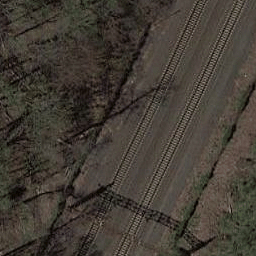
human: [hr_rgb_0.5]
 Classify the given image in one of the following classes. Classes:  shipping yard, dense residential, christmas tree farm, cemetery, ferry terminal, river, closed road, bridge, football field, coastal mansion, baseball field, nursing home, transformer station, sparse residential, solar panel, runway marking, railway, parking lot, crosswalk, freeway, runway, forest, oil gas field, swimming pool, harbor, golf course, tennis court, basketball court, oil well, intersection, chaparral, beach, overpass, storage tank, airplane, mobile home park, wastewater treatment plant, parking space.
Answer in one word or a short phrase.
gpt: railway